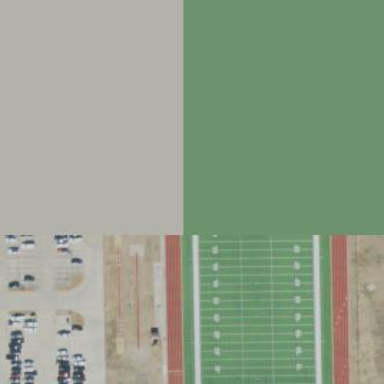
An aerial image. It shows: American football pitch for leisure and sport activities.